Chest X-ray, AP view. Patient: 45 years old, sex F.
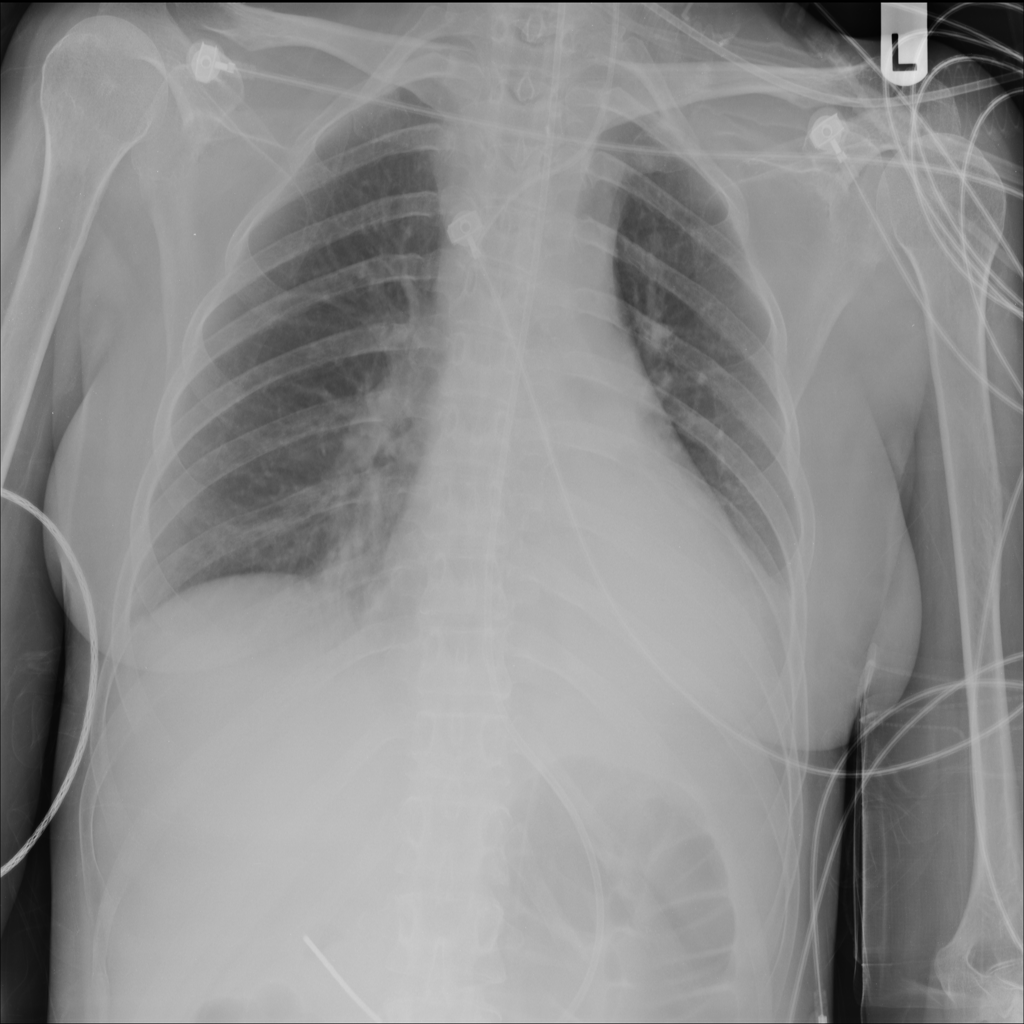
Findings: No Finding